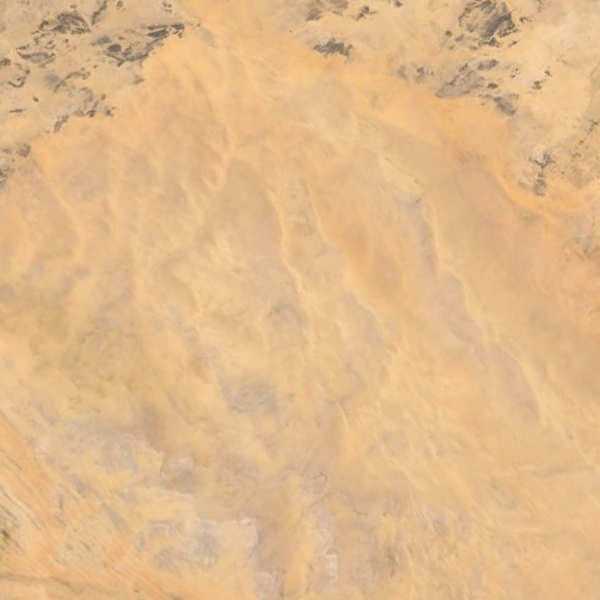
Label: Desert